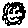
Label: sun